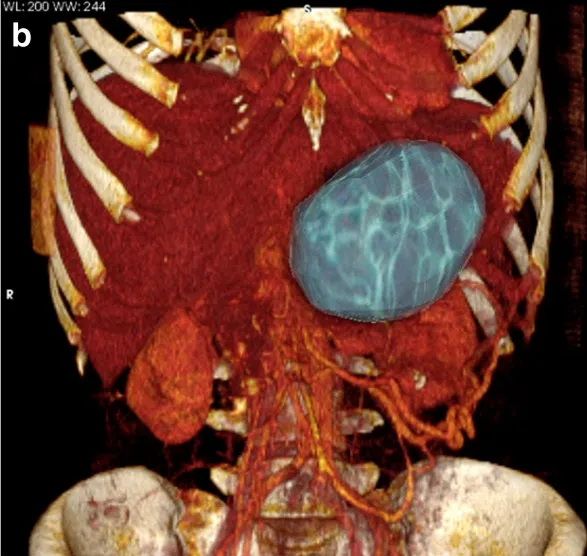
CT of patient before treatment. (b) 3D rendering image pre-treatment.
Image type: radiology (ct)